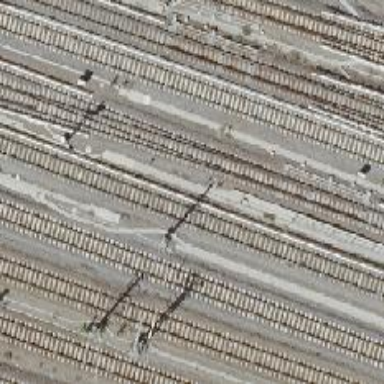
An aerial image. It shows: Railway signal.